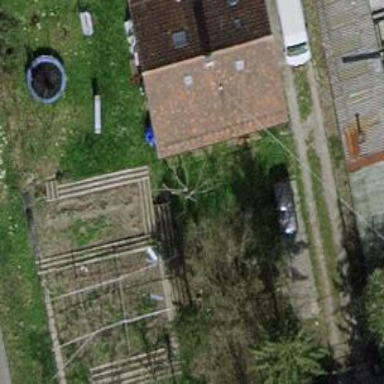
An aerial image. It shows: Garden enclosed by fence.